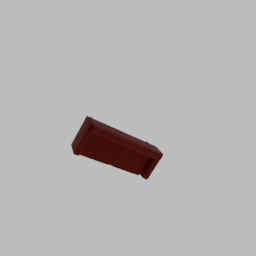
Label: furniture